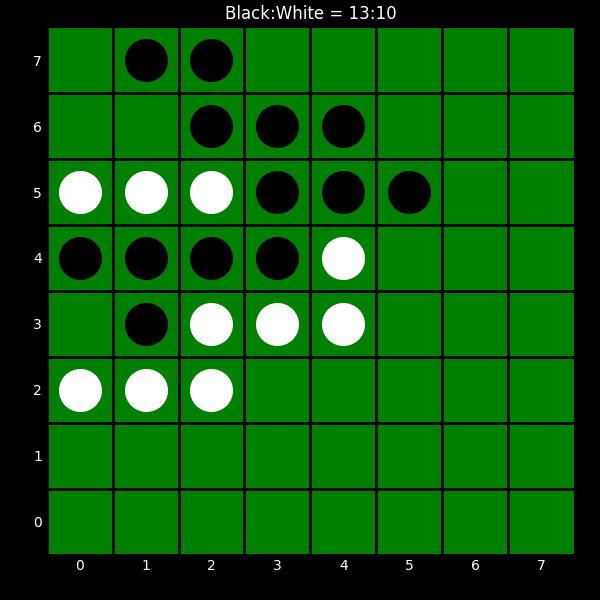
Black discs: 13
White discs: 10